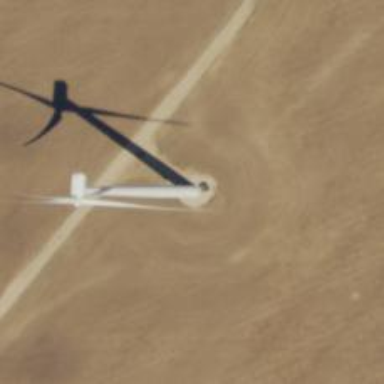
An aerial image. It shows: Wind generator with horizontal axis. The generator is wind turbine.